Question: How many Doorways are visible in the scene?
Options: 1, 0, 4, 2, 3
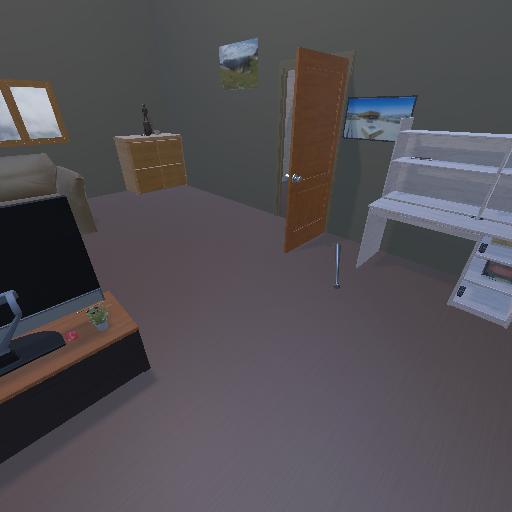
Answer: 1